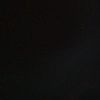
Label: space